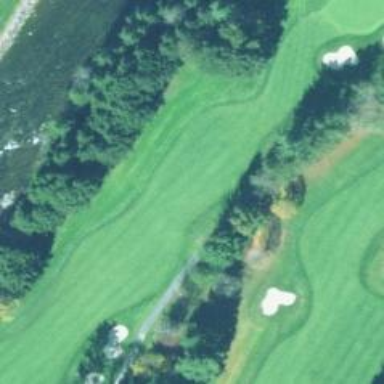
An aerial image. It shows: Grassy area designated as golf fairway.